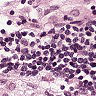
Metastatic tissue present: no